Field crop: maize
Growth stage: 2
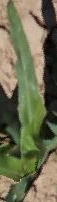
Species: maize